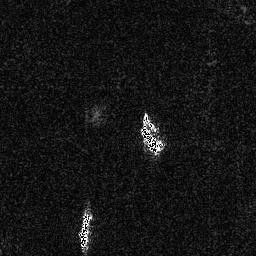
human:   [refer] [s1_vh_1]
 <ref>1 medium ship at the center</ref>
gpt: <box>[[53, 42, 63, 59, 0]]</box>